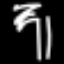
Label: palm tree